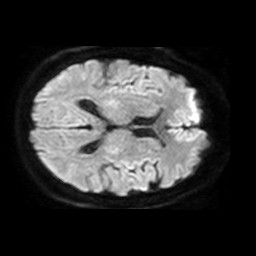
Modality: TRACE
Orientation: axial
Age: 73
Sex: male
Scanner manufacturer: philips
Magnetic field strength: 1.5 T
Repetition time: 4.824 s
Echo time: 0.07764 s